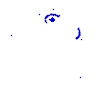
Particle: kaon